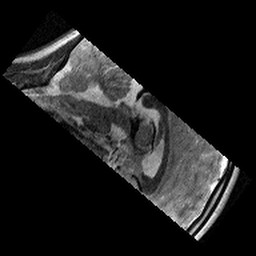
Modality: T2w
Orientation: sagittal
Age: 10
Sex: female
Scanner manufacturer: siemens
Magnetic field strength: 3 T
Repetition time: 9.23 s
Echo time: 0.067 s